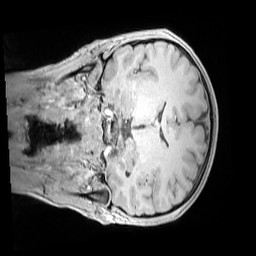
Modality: MP2RAGE
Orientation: coronal
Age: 11
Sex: male
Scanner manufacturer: siemens
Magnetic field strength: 3 T
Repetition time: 4 s
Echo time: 0.00303 s